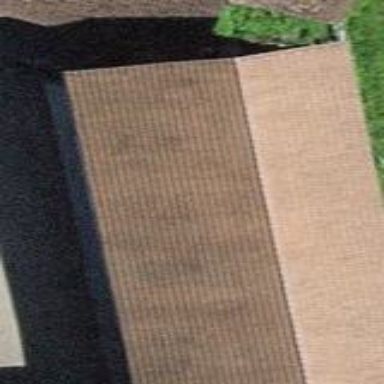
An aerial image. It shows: Gabled roof barn.